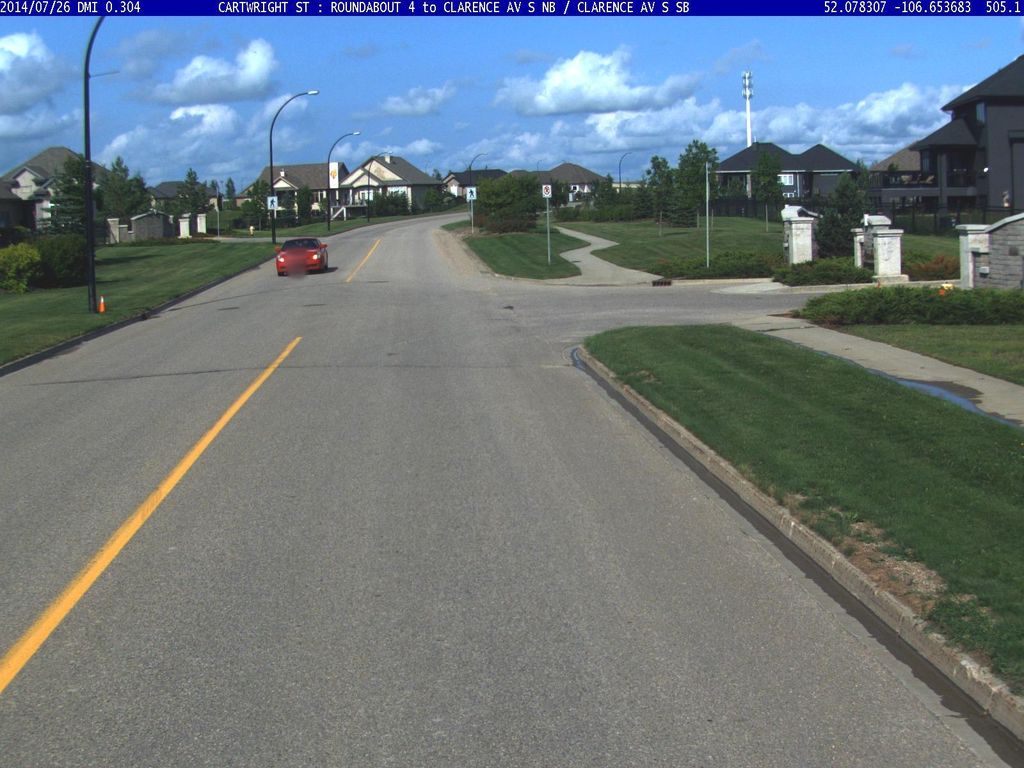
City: saskatoon